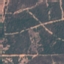
Label: PermanentCrop